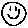
Label: smiley face